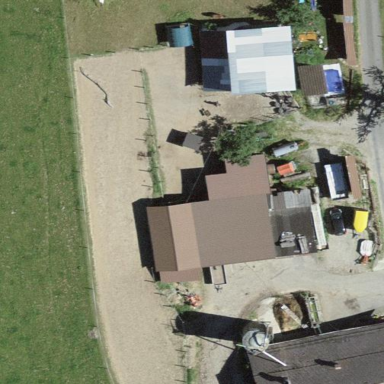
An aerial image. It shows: Rural barn.